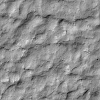
Atmospheric dust classification: not_dusty